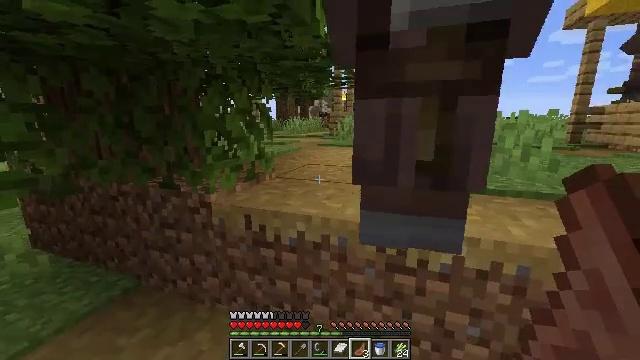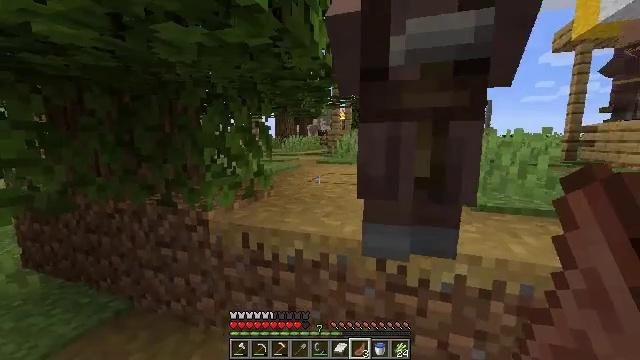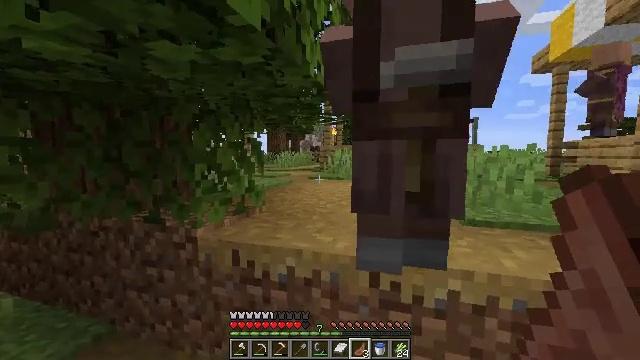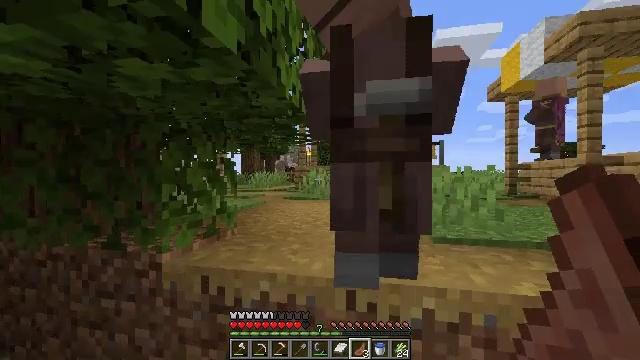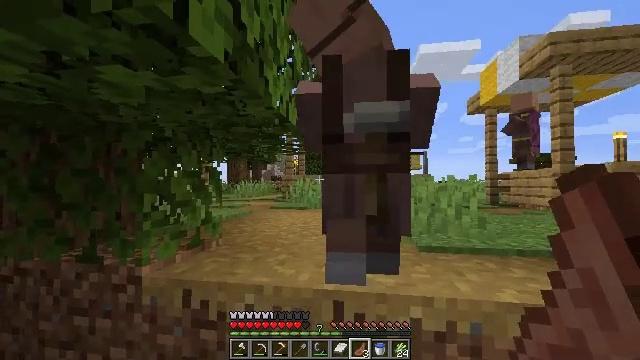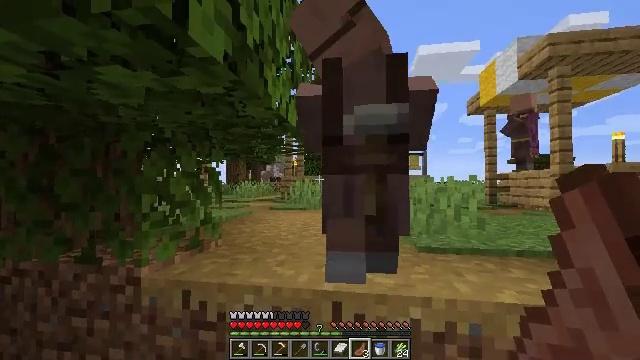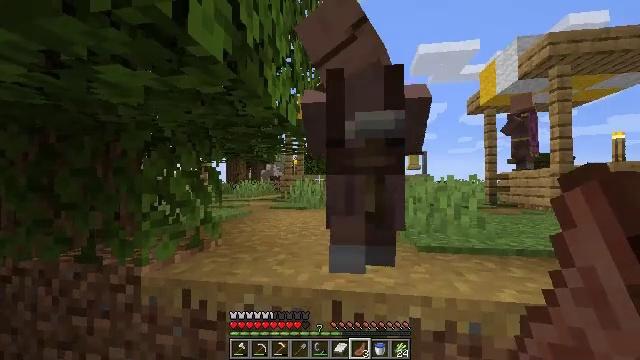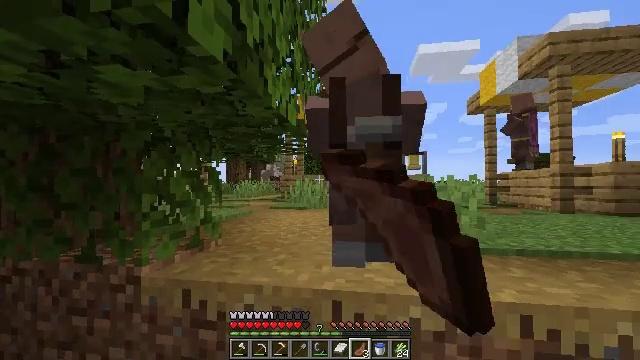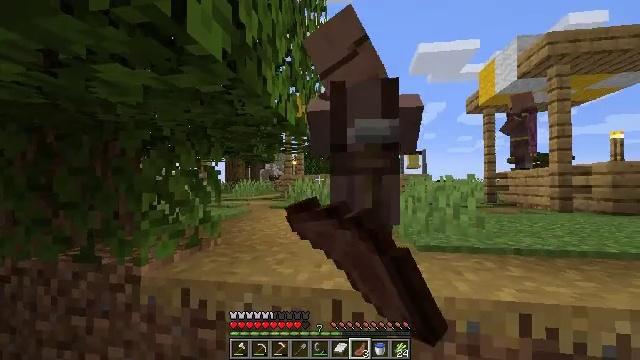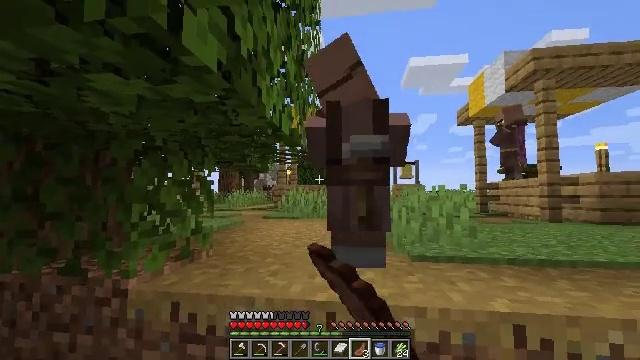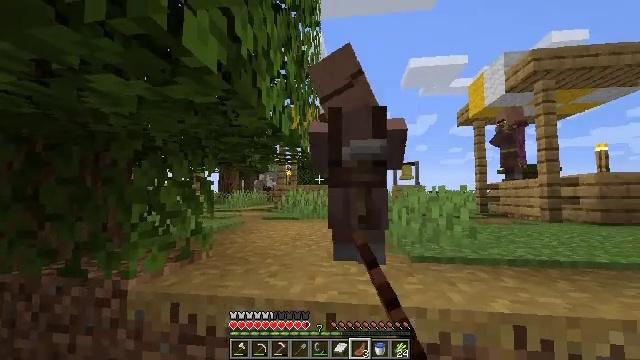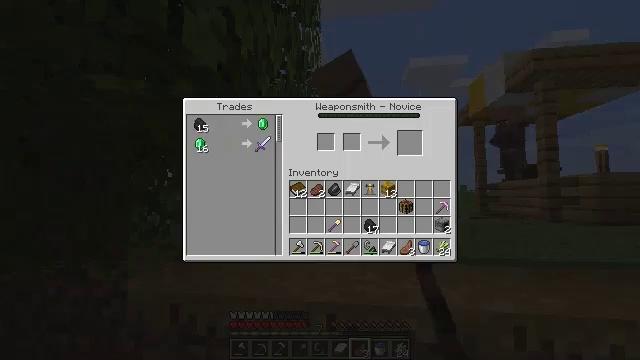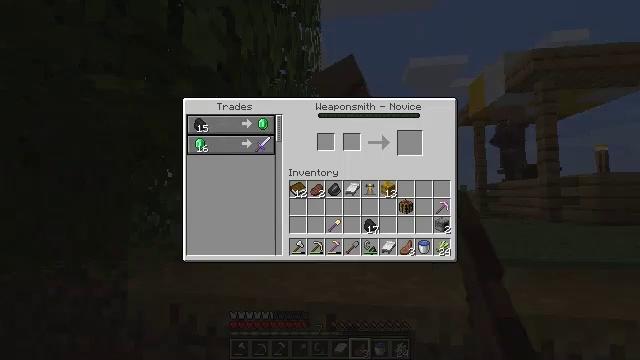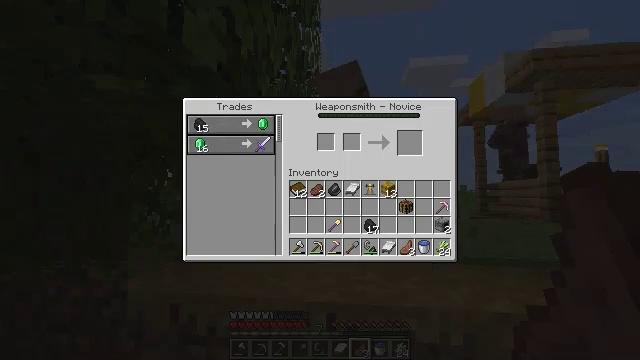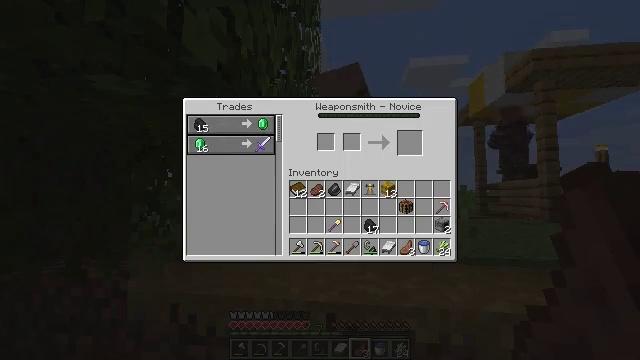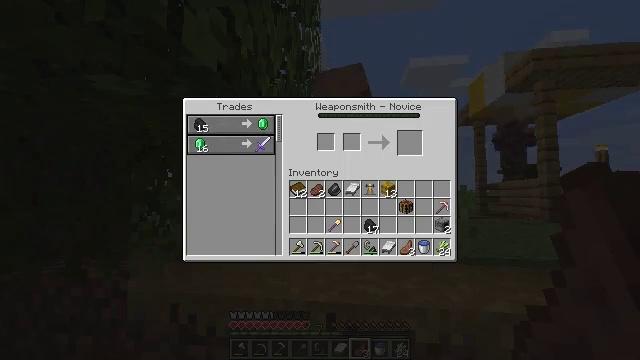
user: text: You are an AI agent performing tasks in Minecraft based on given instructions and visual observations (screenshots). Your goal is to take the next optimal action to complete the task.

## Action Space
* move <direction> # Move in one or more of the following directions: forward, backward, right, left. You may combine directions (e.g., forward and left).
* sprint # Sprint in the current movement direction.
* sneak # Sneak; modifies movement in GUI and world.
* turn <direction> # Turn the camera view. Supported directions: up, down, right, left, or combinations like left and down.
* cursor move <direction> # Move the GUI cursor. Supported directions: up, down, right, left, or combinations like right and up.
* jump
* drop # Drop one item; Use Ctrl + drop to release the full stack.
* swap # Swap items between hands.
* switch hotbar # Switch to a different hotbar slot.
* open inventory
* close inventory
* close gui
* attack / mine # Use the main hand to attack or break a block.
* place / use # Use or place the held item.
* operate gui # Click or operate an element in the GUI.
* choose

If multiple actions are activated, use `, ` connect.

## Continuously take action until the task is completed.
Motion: motion action
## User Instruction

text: Collect a hay block for crafting.
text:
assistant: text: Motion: turn up
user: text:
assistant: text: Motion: turn right and up
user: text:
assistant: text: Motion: turn right and up
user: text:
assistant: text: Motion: turn right and up
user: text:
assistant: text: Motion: no_op
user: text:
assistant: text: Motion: use / place
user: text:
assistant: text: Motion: use / place
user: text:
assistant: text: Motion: use / place
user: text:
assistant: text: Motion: turn right and up
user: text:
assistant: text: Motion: no_op
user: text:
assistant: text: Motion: open gui
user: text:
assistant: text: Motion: no_op
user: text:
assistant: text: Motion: no_op
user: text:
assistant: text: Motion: no_op
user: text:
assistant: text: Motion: no_op
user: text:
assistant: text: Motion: no_op
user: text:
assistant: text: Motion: cursor move up
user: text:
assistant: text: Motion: no_op
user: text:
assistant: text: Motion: no_op
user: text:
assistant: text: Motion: no_op
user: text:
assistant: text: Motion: no_op
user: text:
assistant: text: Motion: cursor move left
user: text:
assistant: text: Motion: cursor move left and up
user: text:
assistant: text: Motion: cursor move up
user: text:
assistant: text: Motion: no_op
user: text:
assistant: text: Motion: cursor move left
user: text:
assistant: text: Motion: cursor move left
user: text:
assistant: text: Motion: no_op
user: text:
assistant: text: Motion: no_op
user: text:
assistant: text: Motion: no_op